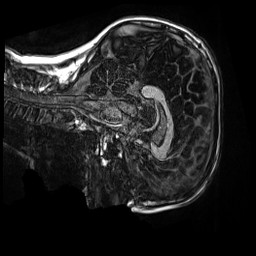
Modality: MP2RAGE
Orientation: sagittal
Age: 11
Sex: male
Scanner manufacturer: siemens
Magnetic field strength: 3 T
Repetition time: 4 s
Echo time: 0.00303 s